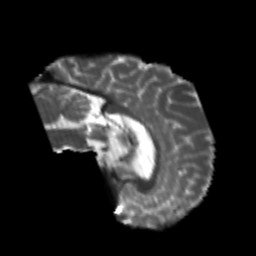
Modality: T2w
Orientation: sagittal
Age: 21
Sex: male
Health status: healthy
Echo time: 0.074 s